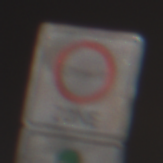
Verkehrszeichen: BeginnUmweltzone
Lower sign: FreistellungVomVerkehrsverbot3
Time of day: Night
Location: Outdoor (Urban)
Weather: PartlyCloudy
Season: NotSpecified
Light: Artificial